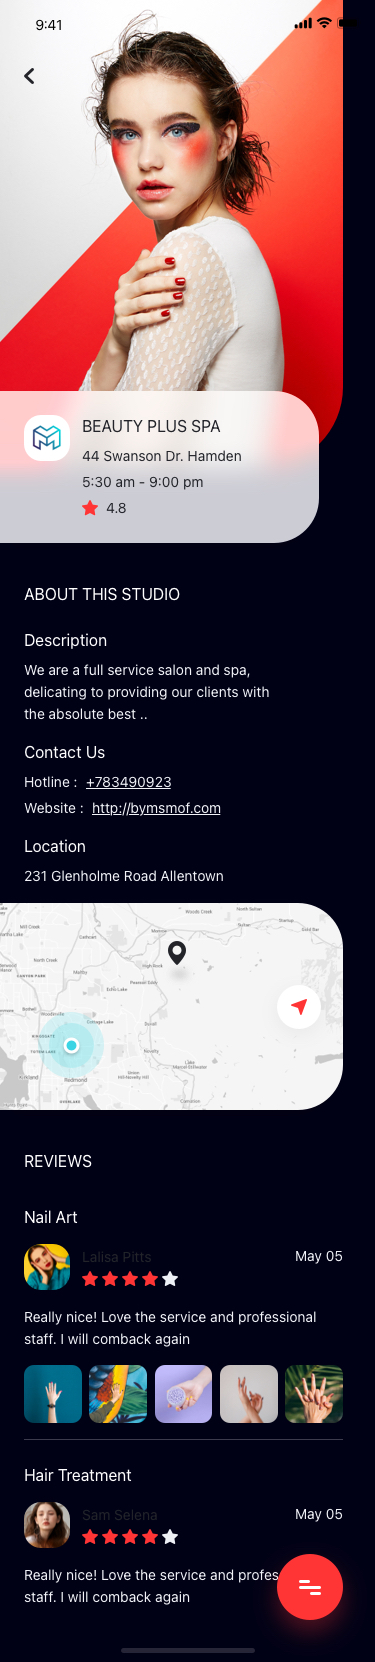
Text in this UI design:
BEAUTY PLUS SPA
44 Swanson Dr. Hamden
5:30 am - 9:00 pm
4.8
ABOUT THIS STUDIO
Description
We are a full service salon and spa,
delicating to providing our clients with
the absolute best ..
Location
231 Glenholme Road Allentown
Contact Us
Hotline :
+783490923
Website :
http://bymsmof.com
REVIEWS
Lalisa Pitts
Nail Art
May 05
Really nice! Love the service and professional staff. I will comback again
Sam Selena
Hair Treatment
May 05
Really nice! Love the service and professional staff. I will comback again